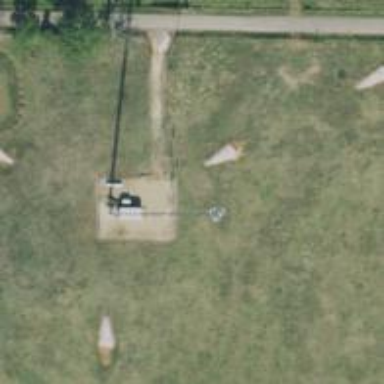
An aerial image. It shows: Mast tower used for communication.